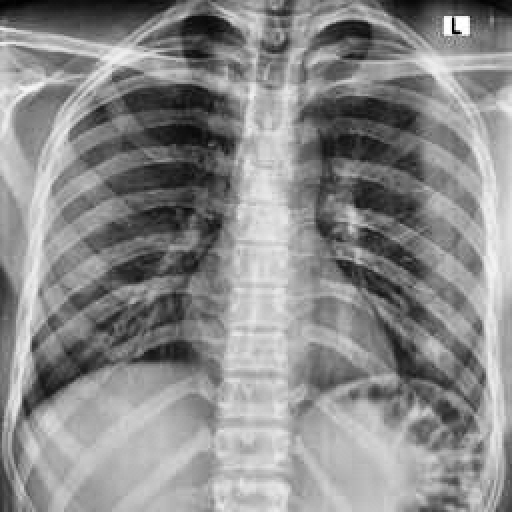
Finding: NORMAL